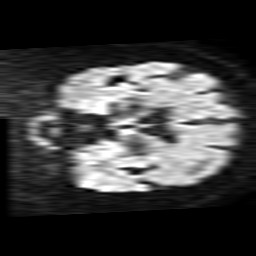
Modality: TRACE
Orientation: coronal
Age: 60
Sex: female
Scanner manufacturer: philips
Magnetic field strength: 1.5 T
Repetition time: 3.684 s
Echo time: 0.09411 s